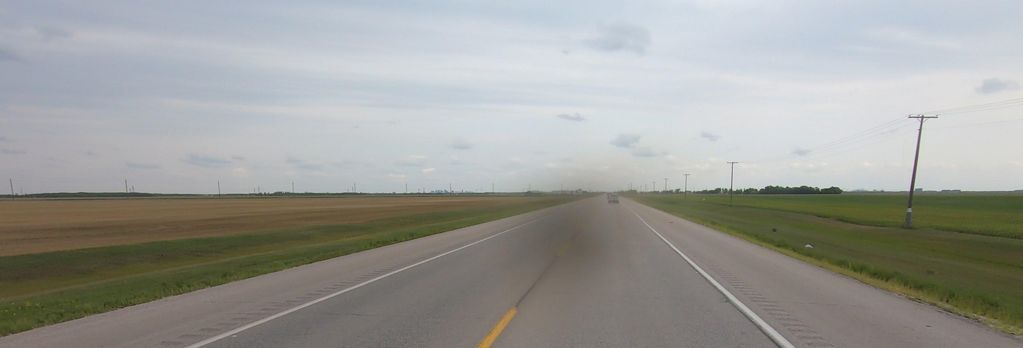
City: winnipeg